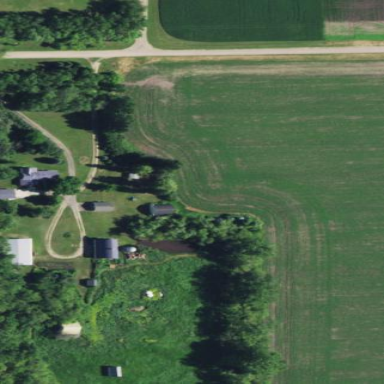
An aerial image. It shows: Farm.